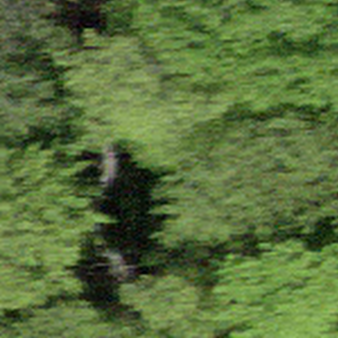
Label: other